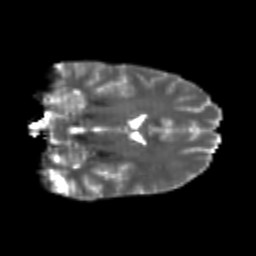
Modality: T2w
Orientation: coronal
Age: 23
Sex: male
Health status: healthy
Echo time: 0.074 s